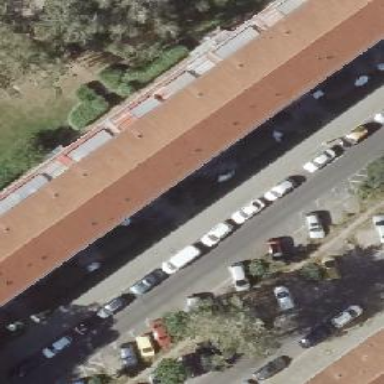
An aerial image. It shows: Apartment building with hipped roof.